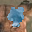
Label: 4